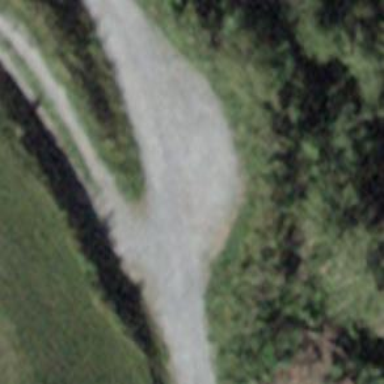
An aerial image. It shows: Paved track with grade 1 tracktype.